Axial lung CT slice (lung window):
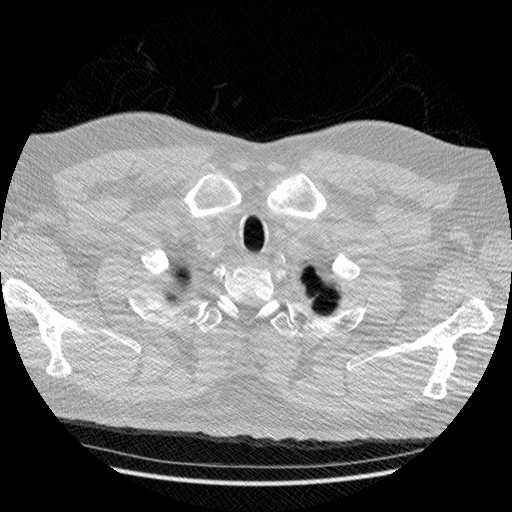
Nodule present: no